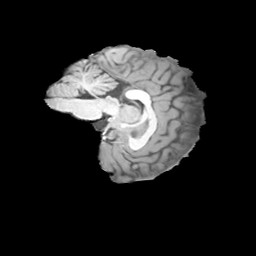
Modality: T1w
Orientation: sagittal
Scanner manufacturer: siemens
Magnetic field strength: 3 T
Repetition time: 2 s
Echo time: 0.0024 s